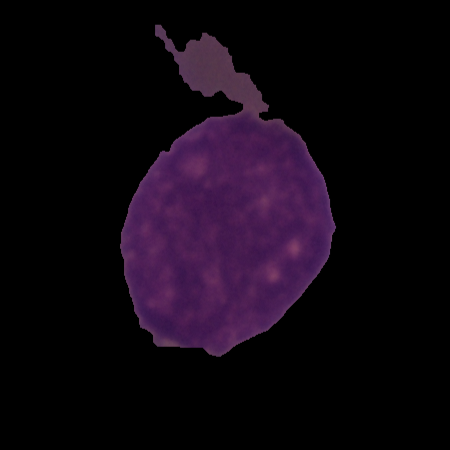
Label: cancer